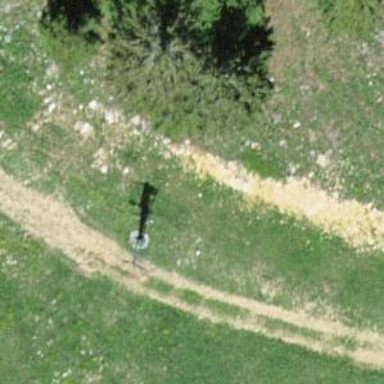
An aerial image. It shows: Pylon used for aerialway.